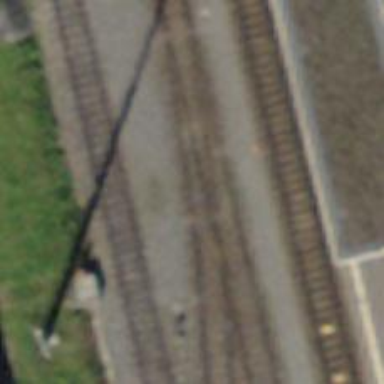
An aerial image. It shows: Railway yard with one track.